Question:
I am trying to implement attached chart using Highcharts. I have been able to plot bars with Lines on my chart. But I am unable to plot multiple xAxis with Dates and Group by Months. has any one implemented such chart. Please help
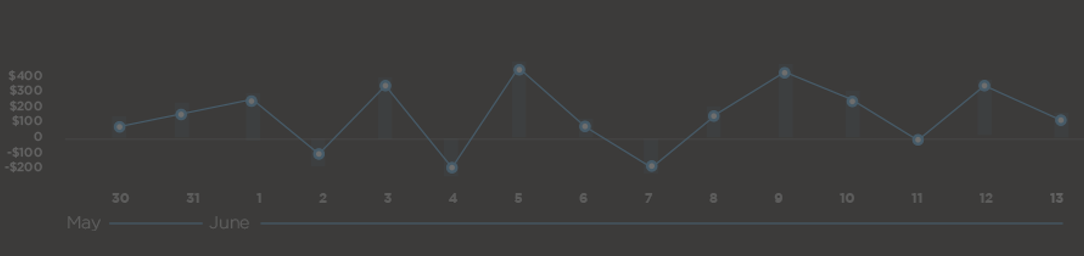
Answer: Indeed, you can use two xAxes, just like this: <URL>
'''
xAxis: [{
type: 'datetime',
labels: {
formatter: function () {
return Highcharts.dateFormat("%e", this.value);
}
}
}, {
linkedTo: 0,
type: 'datetime',
tickLength: 0,
lineWidth: 0,
tickInterval: 30 * 24 * 3600 * 1000,
labels: {
formatter: function () {
return Highcharts.dateFormat("%b %e", this.value);
}
}
}],
'''
I just connected second xAxis to the first one and each of them has different label formatter.